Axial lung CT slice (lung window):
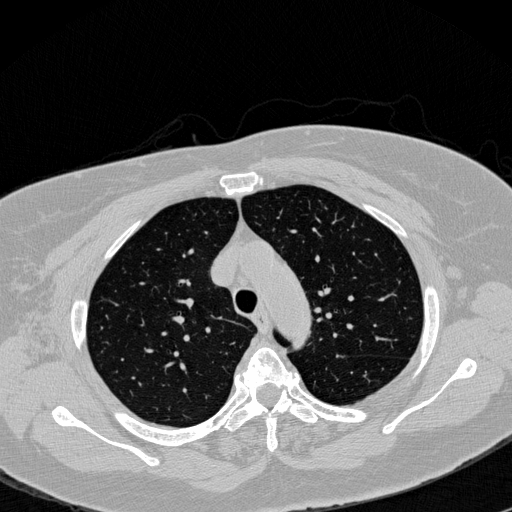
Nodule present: no